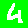
Digit: 4